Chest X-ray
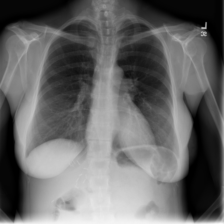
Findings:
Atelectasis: positive
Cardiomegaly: negative
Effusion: negative
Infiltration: negative
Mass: negative
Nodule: negative
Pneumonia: negative
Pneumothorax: negative
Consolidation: negative
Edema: negative
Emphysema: negative
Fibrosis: negative
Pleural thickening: negative
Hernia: negative